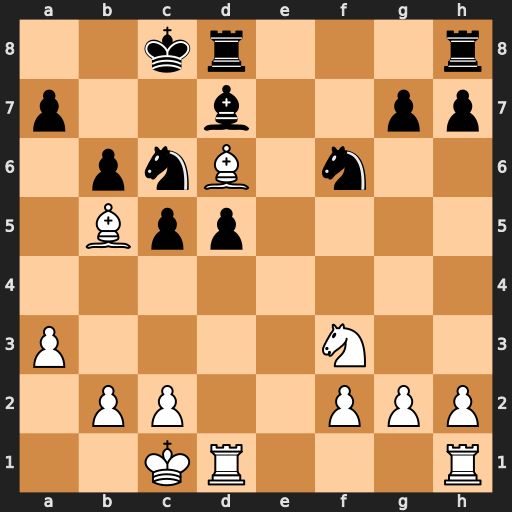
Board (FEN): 2kr3r/p2b2pp/1pnB1n2/1Bpp4/8/P4N2/1PP2PPP/2KR3R
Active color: w
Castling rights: -
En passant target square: -
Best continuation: Ba6#